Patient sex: M
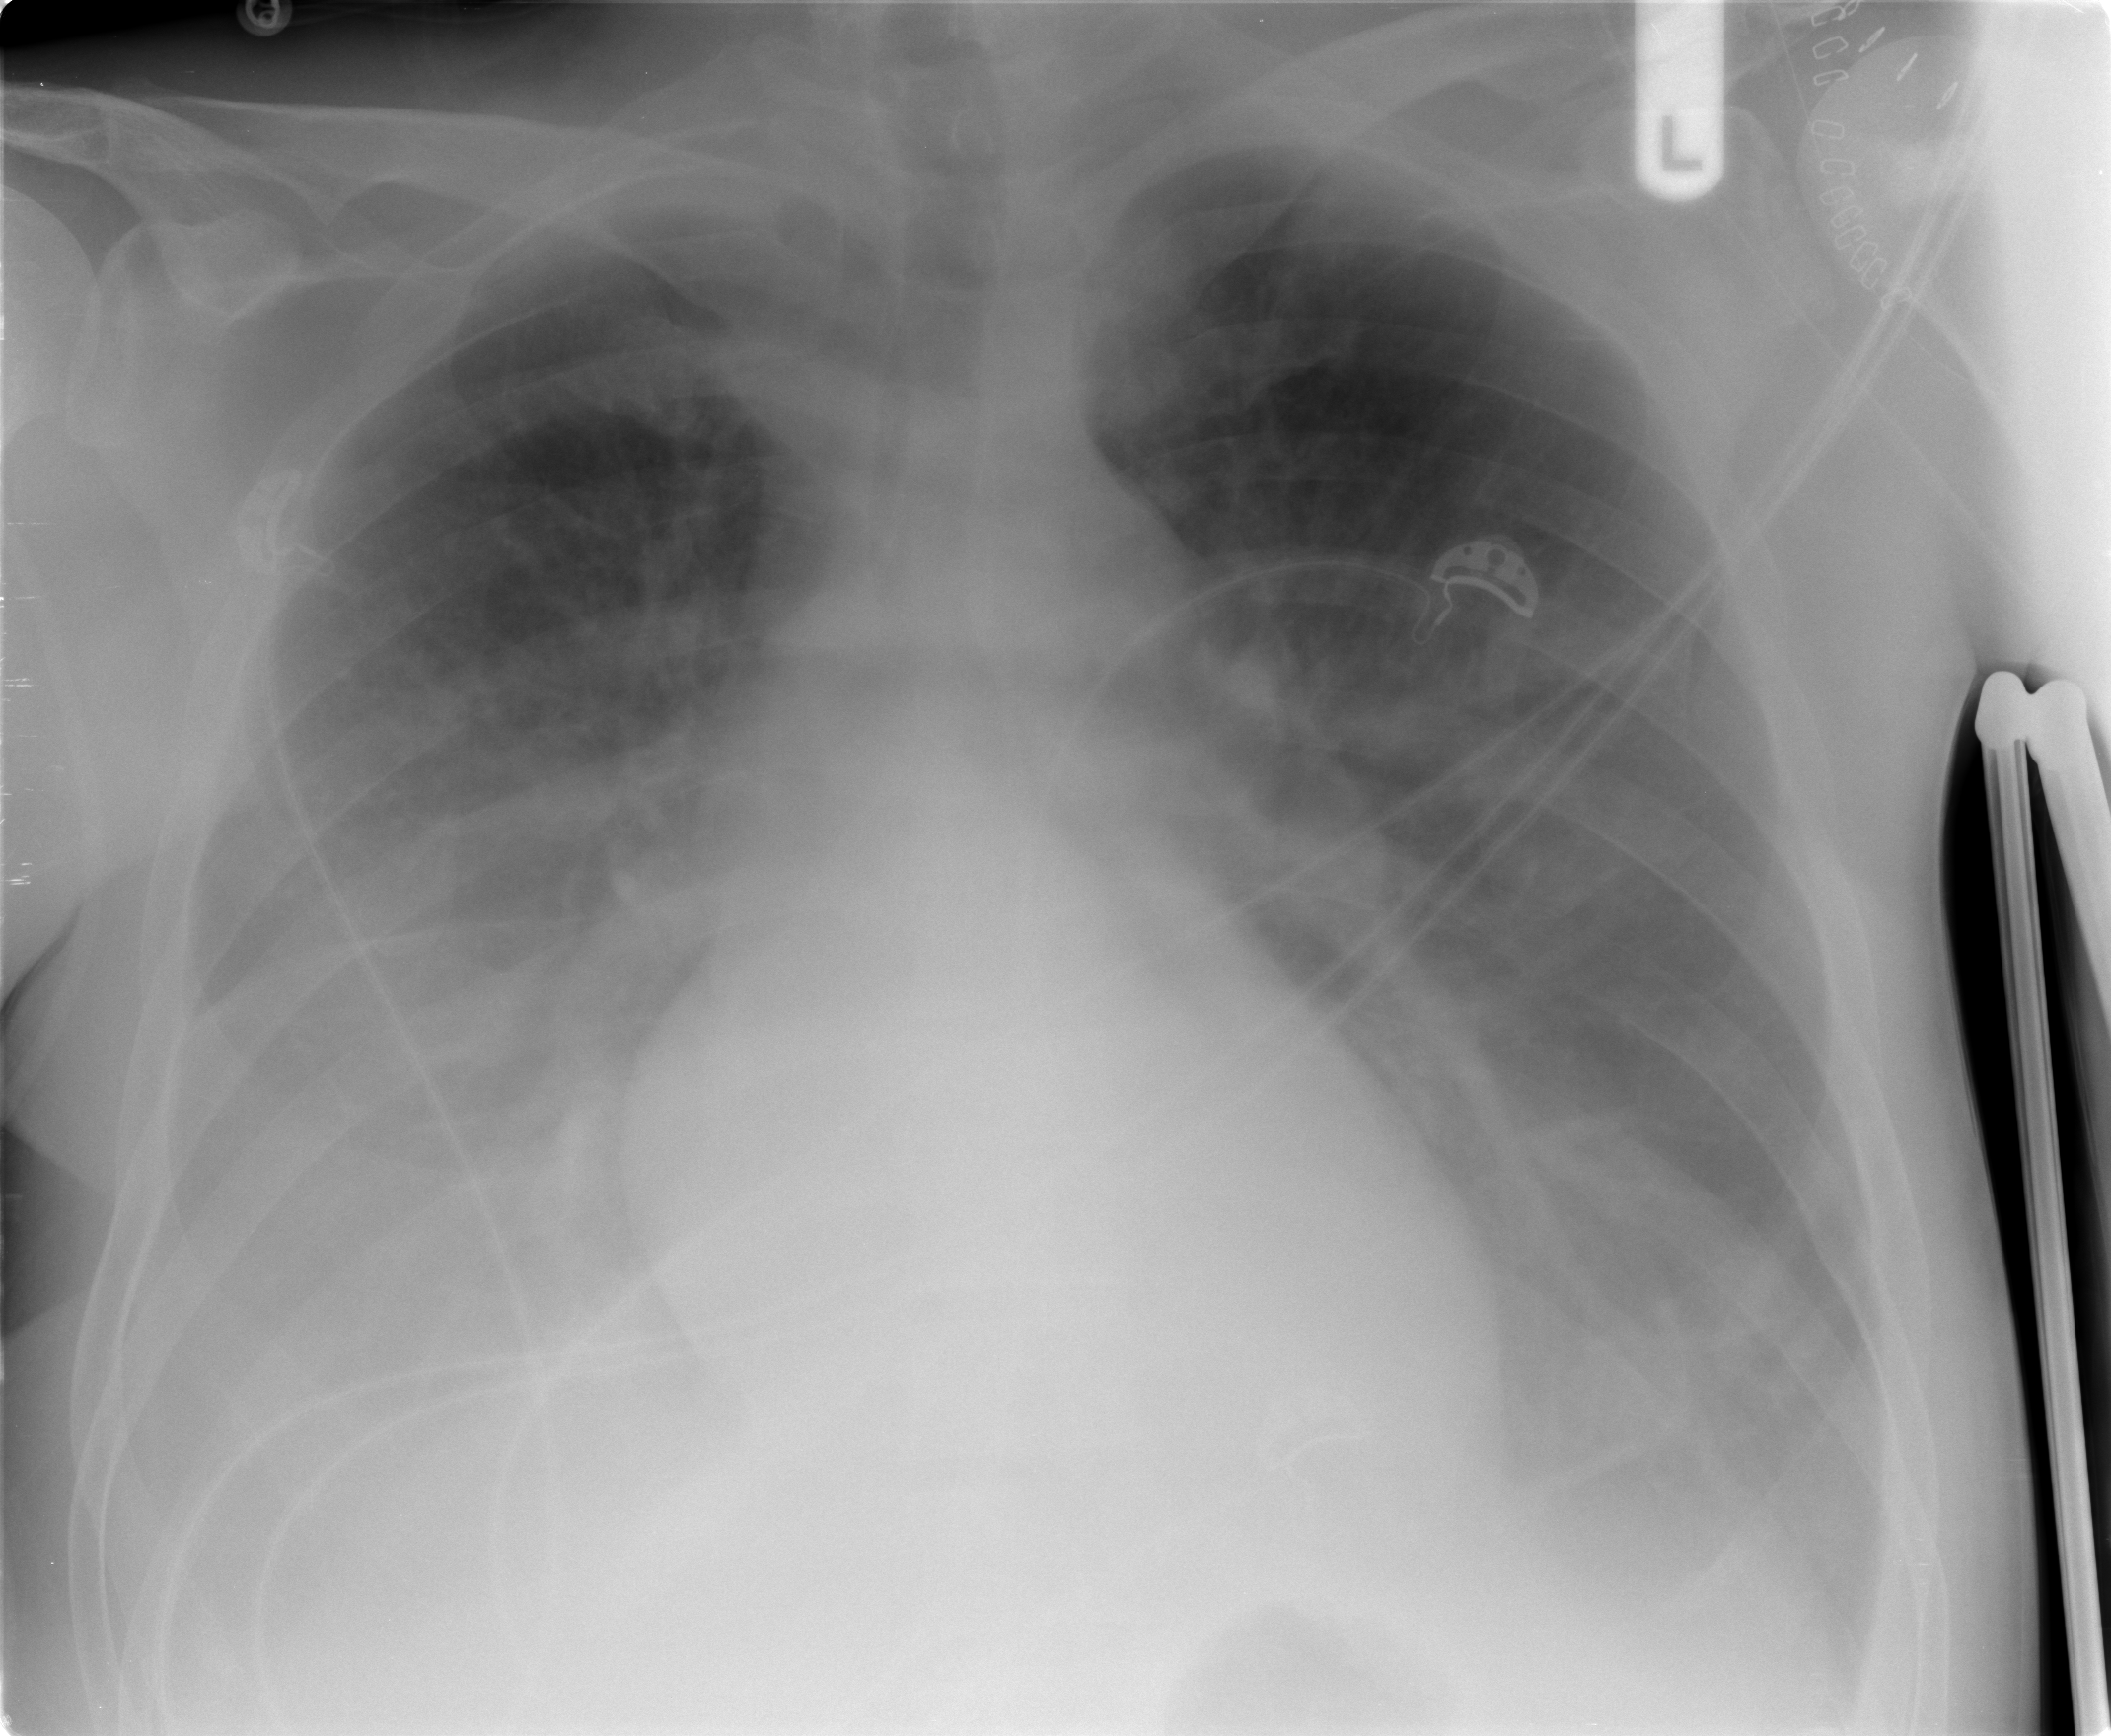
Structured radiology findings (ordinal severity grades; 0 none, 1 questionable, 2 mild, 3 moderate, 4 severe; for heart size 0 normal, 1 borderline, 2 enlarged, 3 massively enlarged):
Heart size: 0
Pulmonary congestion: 3
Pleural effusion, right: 3
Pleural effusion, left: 3
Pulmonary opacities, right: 2
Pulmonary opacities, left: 0
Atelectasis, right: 2
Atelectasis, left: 2